Question: We've been experiencing this problem with Google Analytics and our URL ad tracking query strings for about a year and a half now, spanning approximately 40 different URLs and query strings which all did this.
When we look up the pages in Google Analytics, a couple of problems are occurring:
1. The URL is split up and tracking as 2 different pages and the analytics are split between them. (more on this in the example and screenshot)
2. The new (2nd) page that is created within the analytics, has the ad tracking query and the last item of the URL deleted and replaced with the word "none". If the URL ends with a word, it removes the word and the tracking query. If the URL ends with "index", it removes "index" and the tracking query. If the URL ends with a "/", it removes the / and the tracking query. and replaces them with "none"
- '/ucm/lp/FY18/search/cas/index?from=UG-F18-Search'- In Google analytics it gets divided into 2 pages:
1. /ucm/lp/FY18/search/cas/index?from=UG-F18-Search
2. and the new /ucm/lp/FY18/search/cas/none. (Note how the query and the word "index" are removed and replaced with "none".)
- The way the analytics get split up between the pages is interesting:- On the first URL, (the real page), the average time on page is '00:00:04', and for the second URL it's '00:01:03'. - Entrances on the first = '7,888'. Entrances on the second = '147'- '26.43%''87.15%'

Seemingly what's happening is the user will land on the original page, '/ucm/lp/FY18/search/cas/index?from=UG-F18-Search', and it starts to record the analytics, but, then something happens and it loads '/ucm/lp/FY18/search/cas/none' where the analytics will finish recording.
In addition, our 404 page gets a hit during this process too because '/ucm/lp/FY18/search/cas/none' isn't actually a real page. I don't have proof of the 404 issue right now, but that's what I'm told. I thought it was worth mentioning just it case it helps, but take it for what it is.
From our testing, we're pretty confident that the user has a seamless experience, and this is fully a "just-in-the-analytics" problem. The main reason this is a problem for us is because we can't accurately, or easily, tell which of our ads and venders are performing the best.
Please let me know if I can explain this better or provide more examples or screenshots. Thank you!
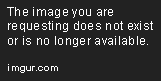
Answer: GA is splitting' the page because you're sending it 2 hits:
<URL>
You can easily verify it in the Network tab of Chrome developer tools or by using the Tag Assistant browser extension.
I'd try commenting out the two remarketing tags and check the tracking, or migrating all these tags to Google Tag Manager.